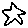
Label: star